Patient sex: M
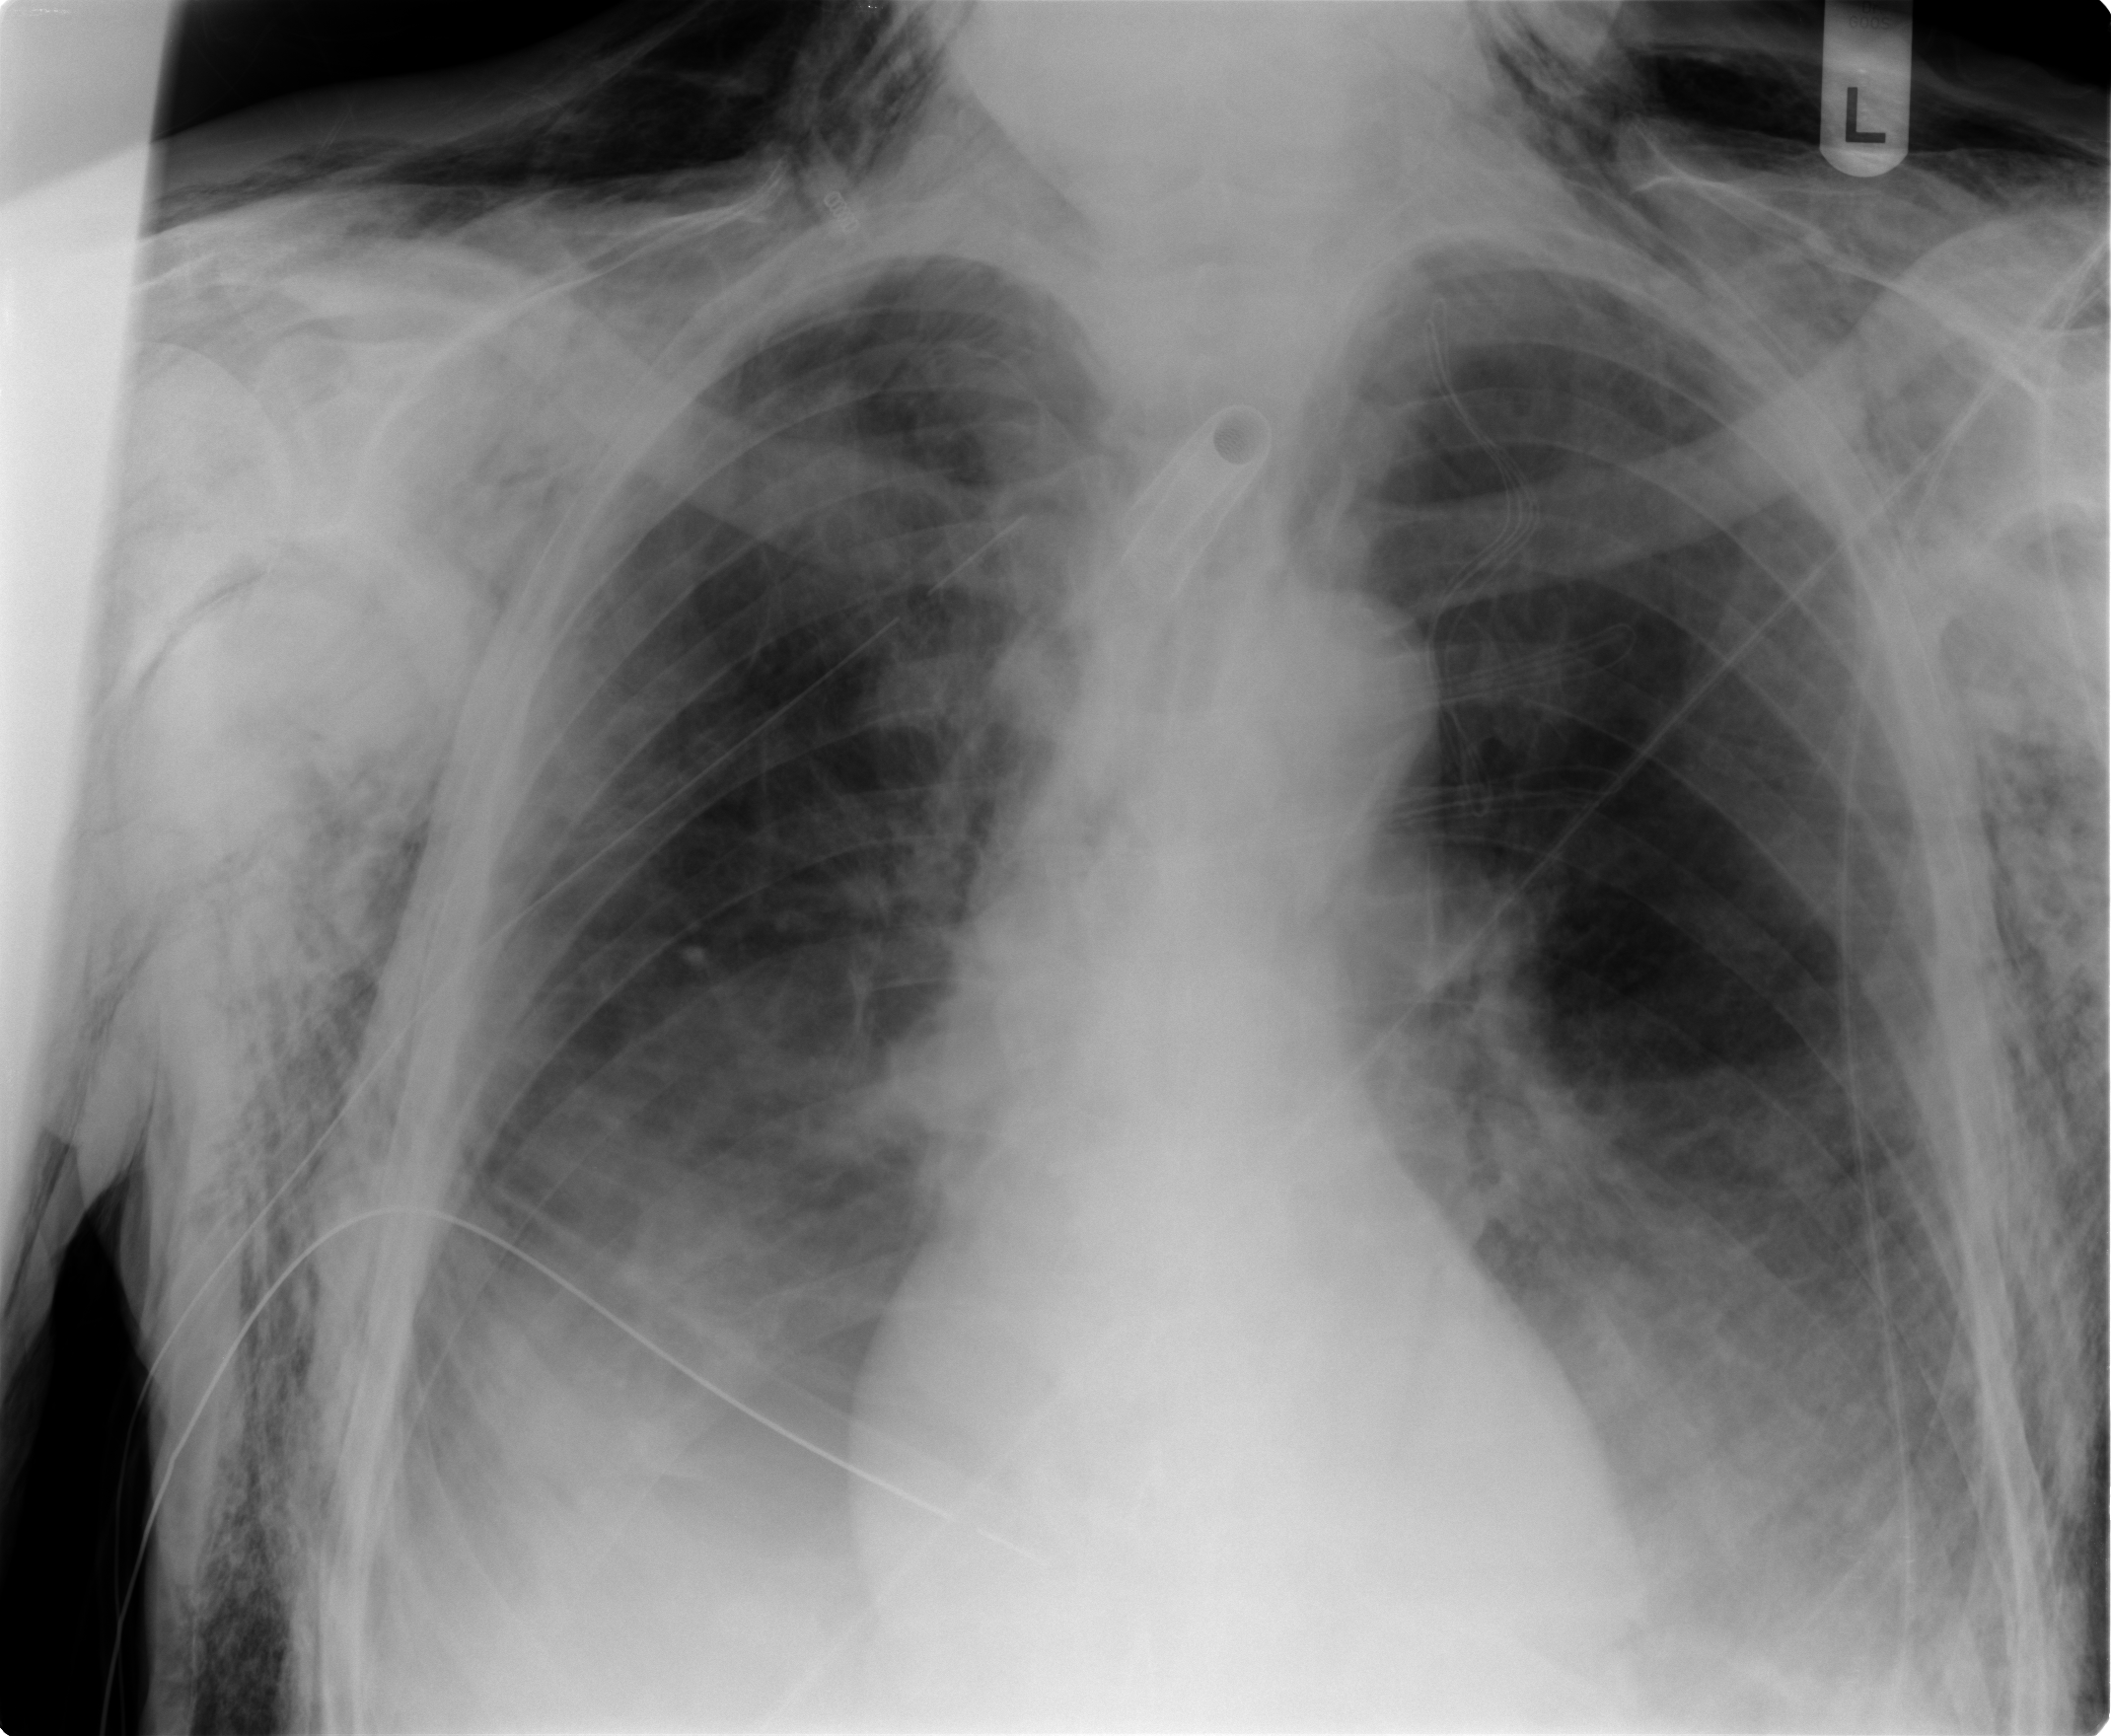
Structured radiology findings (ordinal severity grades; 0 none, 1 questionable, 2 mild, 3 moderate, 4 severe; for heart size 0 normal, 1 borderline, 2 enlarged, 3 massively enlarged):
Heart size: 0
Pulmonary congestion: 2
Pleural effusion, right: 2
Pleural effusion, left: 2
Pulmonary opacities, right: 0
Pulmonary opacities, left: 1
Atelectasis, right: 2
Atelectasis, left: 2